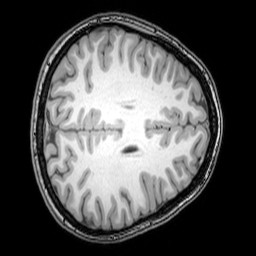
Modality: T1w
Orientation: axial
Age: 24
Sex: female
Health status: healthy
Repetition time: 0.081 s
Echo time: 0.037 s